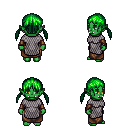
a pixel art fantasy rpg character, female body template, orc, green skin, chain mail, robe skirt, green twin-tailed hairstyle, cloth bracers, four views (front, back, left, right), 2x2 character sprite sheet, small pixel art, hard edges, no anti-aliasing